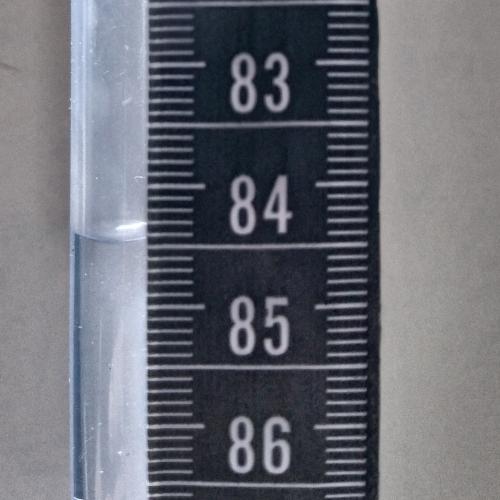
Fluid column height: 84.4 cm